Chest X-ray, AP view. Patient: 62 years old, sex F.
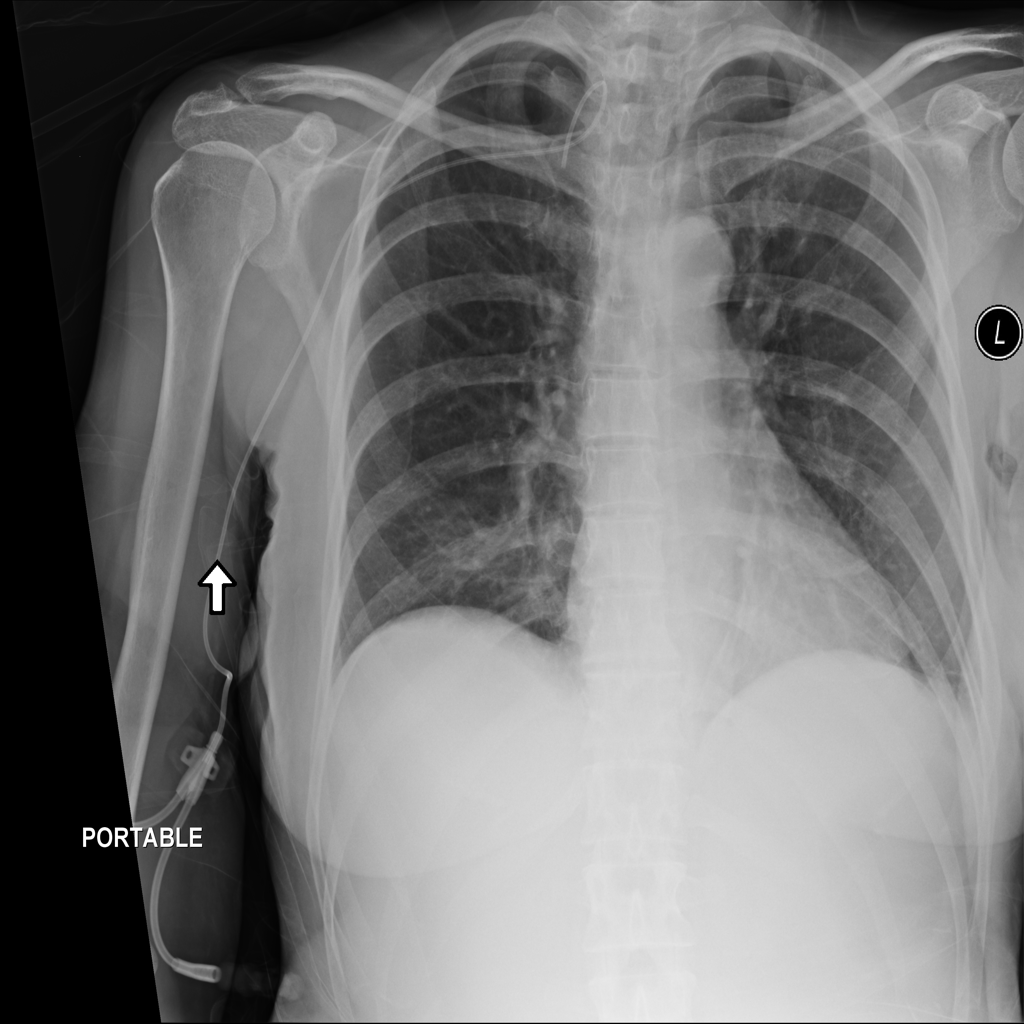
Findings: No Finding